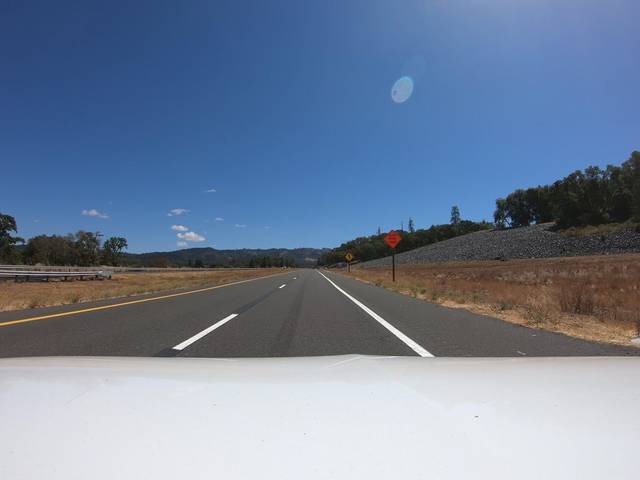
Region: United States
Coordinates: 39.375, -123.325